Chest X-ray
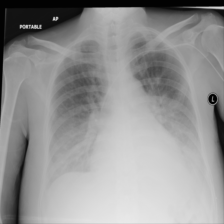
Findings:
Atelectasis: negative
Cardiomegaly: negative
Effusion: negative
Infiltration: positive
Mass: negative
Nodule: negative
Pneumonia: negative
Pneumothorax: negative
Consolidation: positive
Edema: negative
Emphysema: negative
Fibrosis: negative
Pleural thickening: negative
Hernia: negative